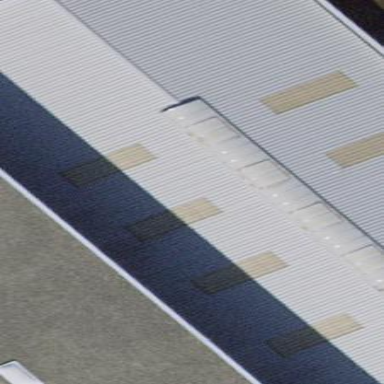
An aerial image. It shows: Industrial building.